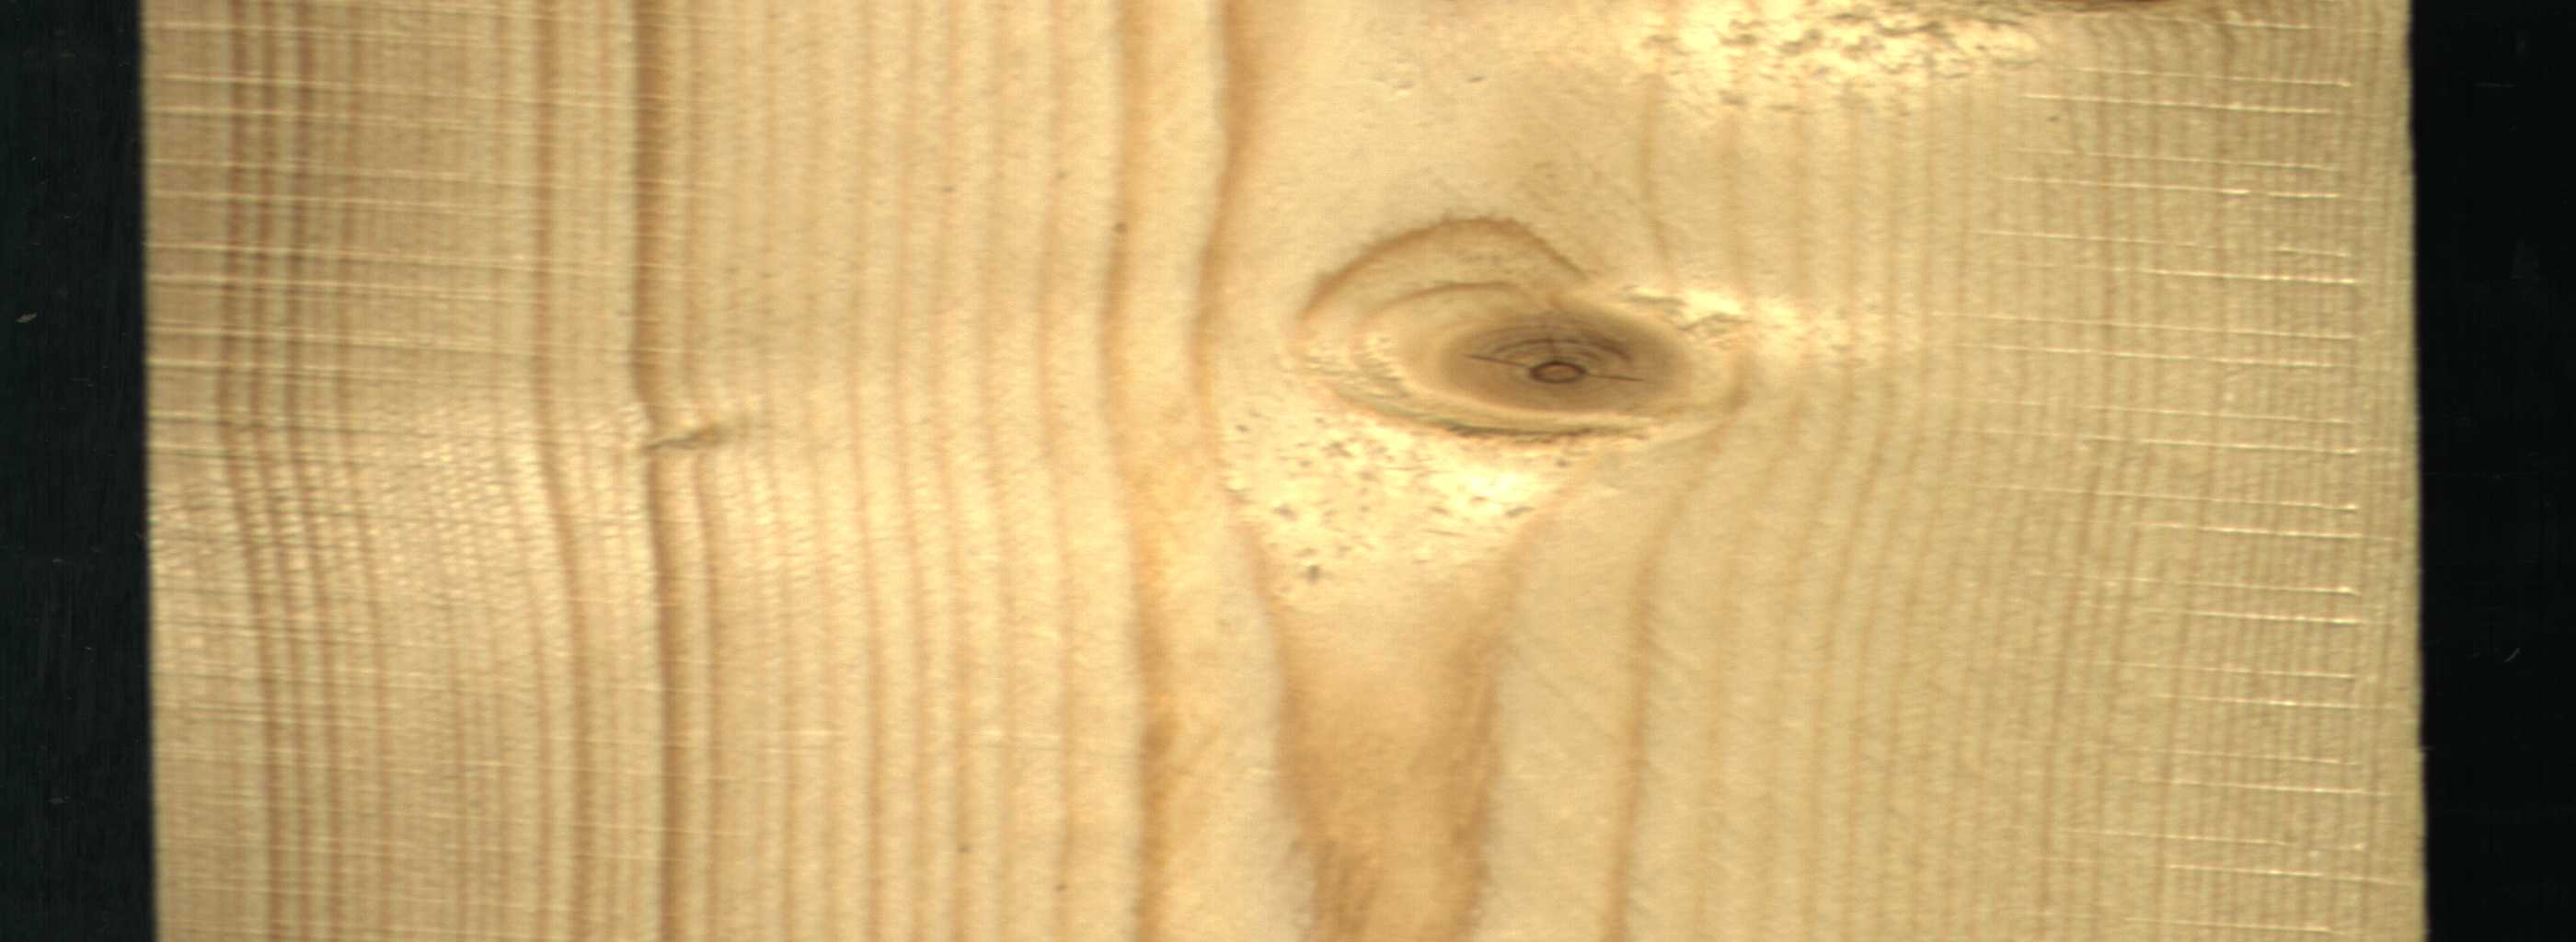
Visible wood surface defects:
Live_Knot